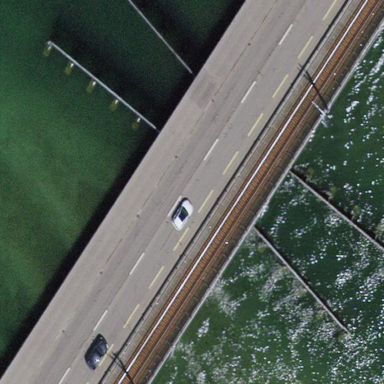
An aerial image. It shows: Beam bridge made by humans.